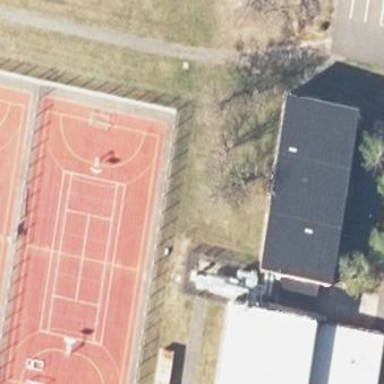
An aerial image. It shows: Tennis court in leisure pitch.